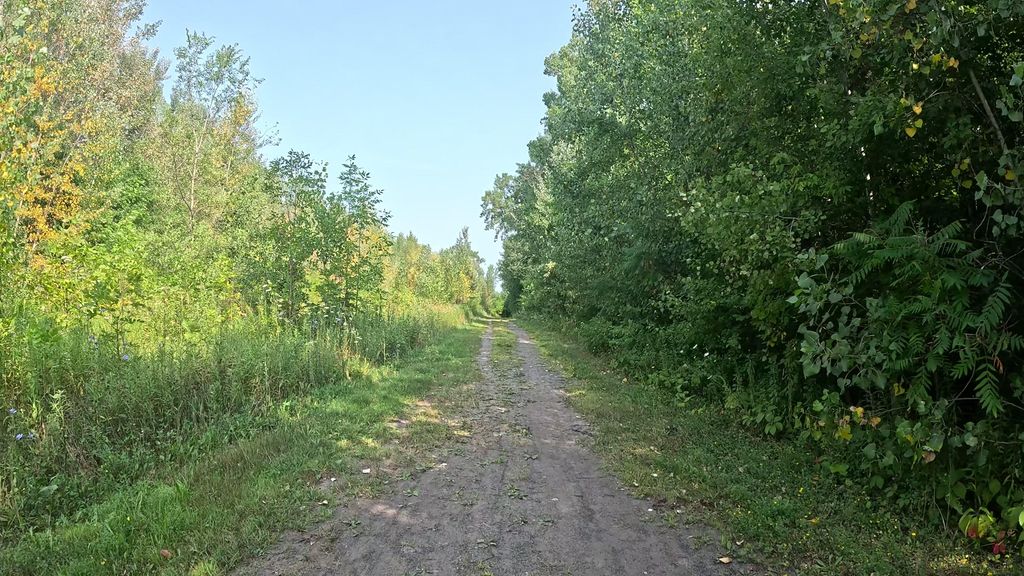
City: ottawa-gatineau